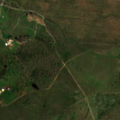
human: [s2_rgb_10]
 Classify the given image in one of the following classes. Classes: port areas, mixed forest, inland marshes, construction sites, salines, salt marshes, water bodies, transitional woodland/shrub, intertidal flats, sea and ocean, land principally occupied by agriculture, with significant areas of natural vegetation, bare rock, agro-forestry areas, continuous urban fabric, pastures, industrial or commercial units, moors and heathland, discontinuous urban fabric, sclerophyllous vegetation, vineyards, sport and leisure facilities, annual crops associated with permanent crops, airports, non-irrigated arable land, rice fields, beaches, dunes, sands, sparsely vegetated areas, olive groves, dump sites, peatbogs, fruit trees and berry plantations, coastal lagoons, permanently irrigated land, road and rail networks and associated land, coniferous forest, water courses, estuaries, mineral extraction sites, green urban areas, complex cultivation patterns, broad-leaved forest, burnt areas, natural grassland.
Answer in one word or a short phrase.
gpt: pastures, complex cultivation patterns, agro-forestry areas, transitional woodland/shrub